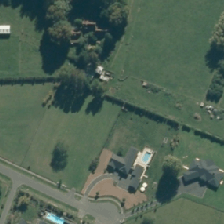
Land cover: deciduous_hardwood